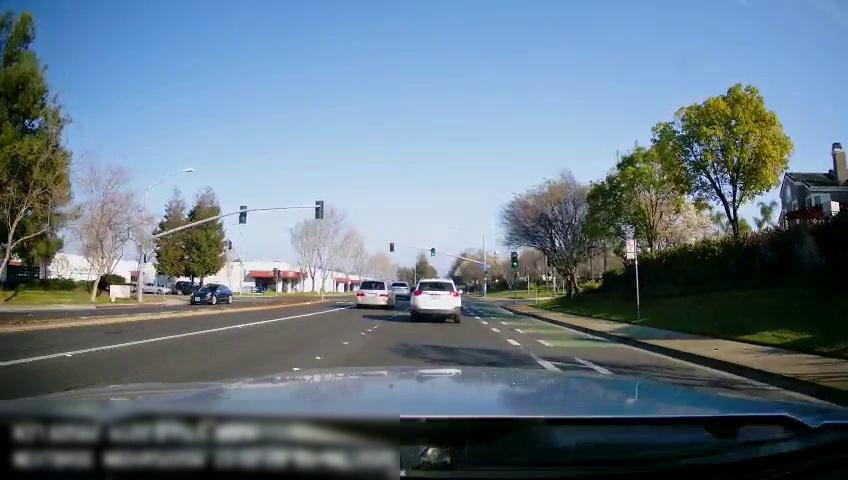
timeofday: Day
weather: Sunny
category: Drivable Space
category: Drivable Space
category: Vehicles | Car
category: Vehicles | Car
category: Vehicles | SUV
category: Vehicles | Car
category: Vehicles | SUV
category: Vehicles | Van
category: Vehicles | SUV
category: Lanes | Alternate Lane
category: Lanes | Alternate Lane
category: Lanes | Opposite Lane
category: Lanes | Current Lane
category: Lanes | Current Lane
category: Traffic | Lights
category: Traffic | Lights
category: Traffic | Lights
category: Traffic | Lights
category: Traffic | Lights
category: Traffic | Lights
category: Traffic | Lights
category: Traffic | Signs